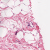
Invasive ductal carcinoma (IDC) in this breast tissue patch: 0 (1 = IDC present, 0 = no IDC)